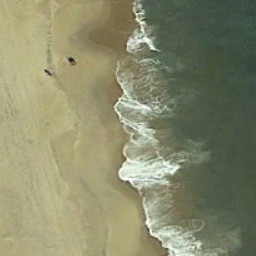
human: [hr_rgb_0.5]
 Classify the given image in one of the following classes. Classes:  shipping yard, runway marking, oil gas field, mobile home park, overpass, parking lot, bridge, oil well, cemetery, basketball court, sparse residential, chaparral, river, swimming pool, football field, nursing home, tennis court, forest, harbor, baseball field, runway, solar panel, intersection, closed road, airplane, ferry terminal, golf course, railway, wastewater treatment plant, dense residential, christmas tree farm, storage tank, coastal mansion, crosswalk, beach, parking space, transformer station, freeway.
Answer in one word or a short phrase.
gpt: beach